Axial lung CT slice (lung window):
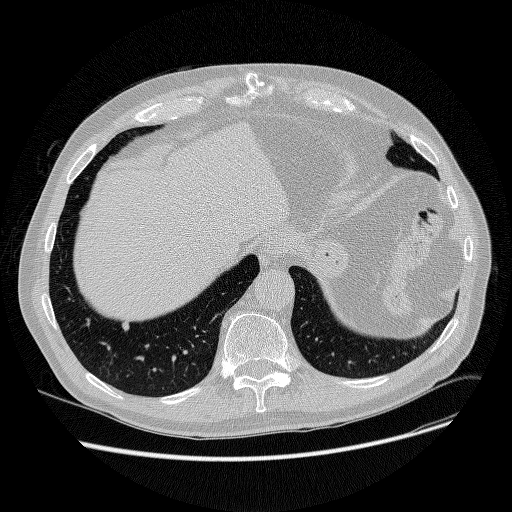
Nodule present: yes
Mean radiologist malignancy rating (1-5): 3